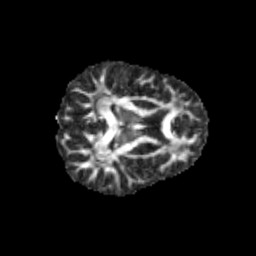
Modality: FA
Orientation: axial
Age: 10
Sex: male
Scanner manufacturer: siemens
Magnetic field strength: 3 T
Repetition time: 3.8 s
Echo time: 0.07 s